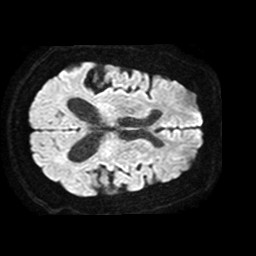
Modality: TRACE
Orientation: axial
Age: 72
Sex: female
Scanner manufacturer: philips
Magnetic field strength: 1.5 T
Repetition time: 3.641 s
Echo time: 0.09255 s